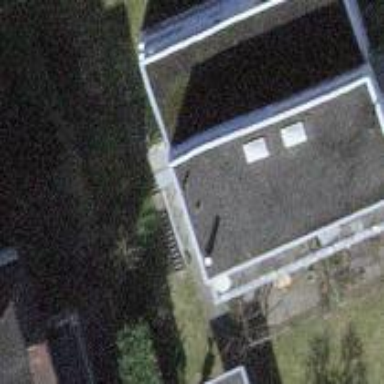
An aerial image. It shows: Residential semi-detached house with flat roof.